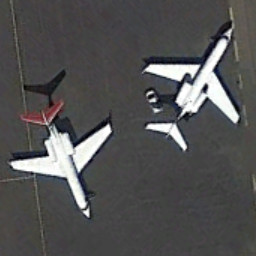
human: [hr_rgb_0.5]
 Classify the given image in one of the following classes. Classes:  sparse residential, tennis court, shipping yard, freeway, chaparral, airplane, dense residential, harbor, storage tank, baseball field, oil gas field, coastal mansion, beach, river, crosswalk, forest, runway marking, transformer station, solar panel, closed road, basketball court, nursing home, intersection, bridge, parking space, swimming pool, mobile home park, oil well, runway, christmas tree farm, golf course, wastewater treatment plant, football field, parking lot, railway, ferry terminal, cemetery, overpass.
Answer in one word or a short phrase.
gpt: airplane